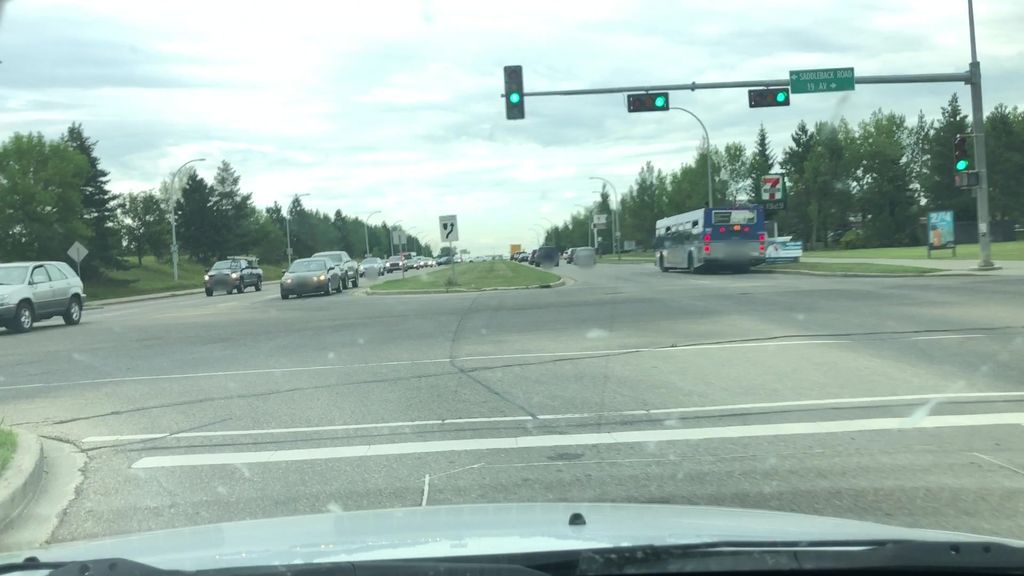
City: edmonton